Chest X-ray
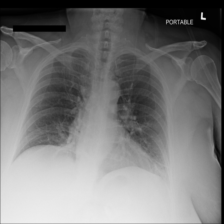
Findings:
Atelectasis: positive
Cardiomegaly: negative
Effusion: negative
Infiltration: positive
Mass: negative
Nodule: negative
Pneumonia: negative
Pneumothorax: negative
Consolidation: negative
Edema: negative
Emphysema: negative
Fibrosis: negative
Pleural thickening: negative
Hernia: negative